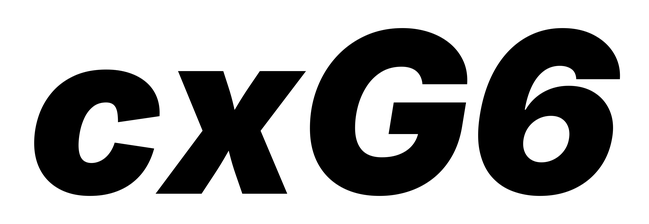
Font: Inter-Italic_Black_Italic